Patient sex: M
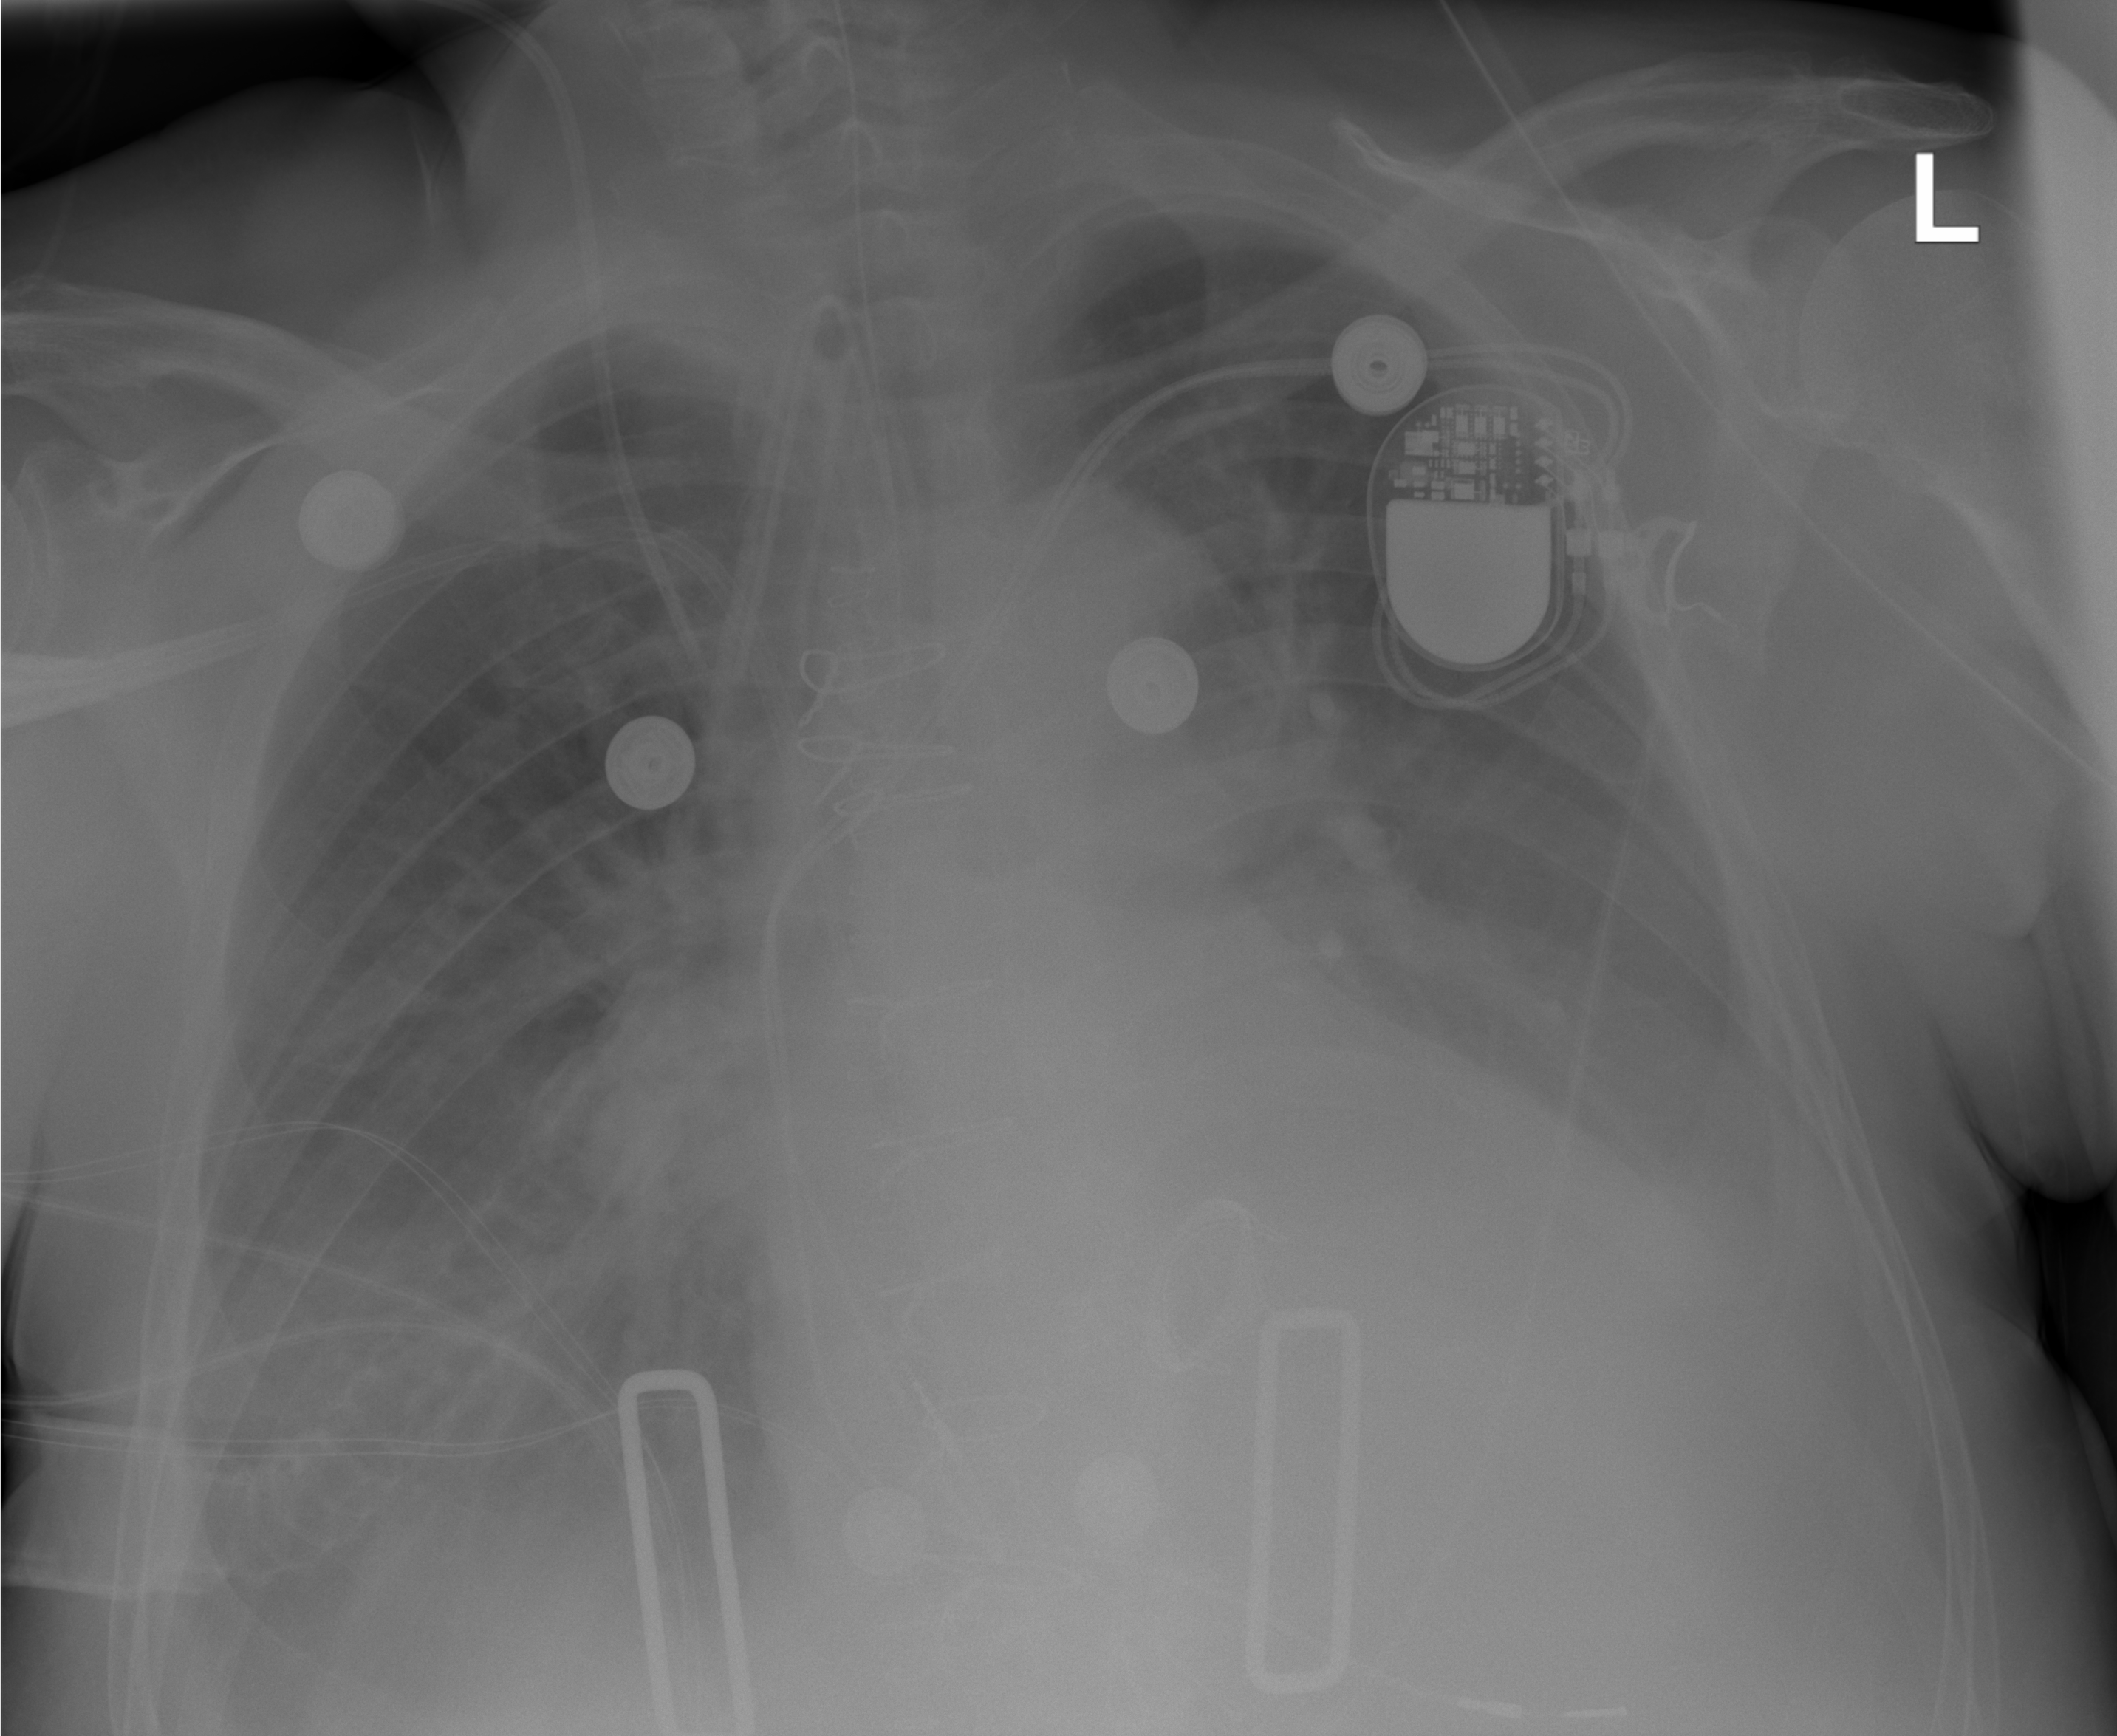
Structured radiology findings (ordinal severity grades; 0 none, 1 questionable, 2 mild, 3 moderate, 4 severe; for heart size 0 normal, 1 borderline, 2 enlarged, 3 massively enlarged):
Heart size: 2
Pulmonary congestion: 2
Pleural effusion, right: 3
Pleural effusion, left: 3
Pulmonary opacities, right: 2
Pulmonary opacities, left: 2
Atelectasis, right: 3
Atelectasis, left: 3